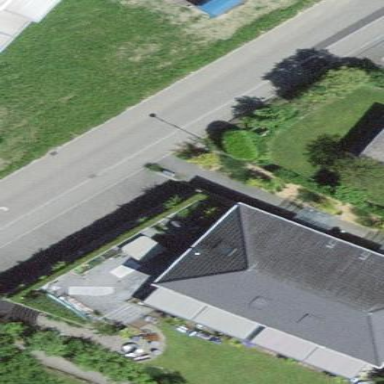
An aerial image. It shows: Garage.